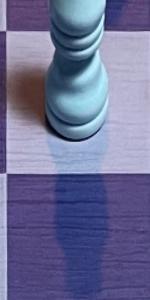
Label: Empty